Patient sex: M
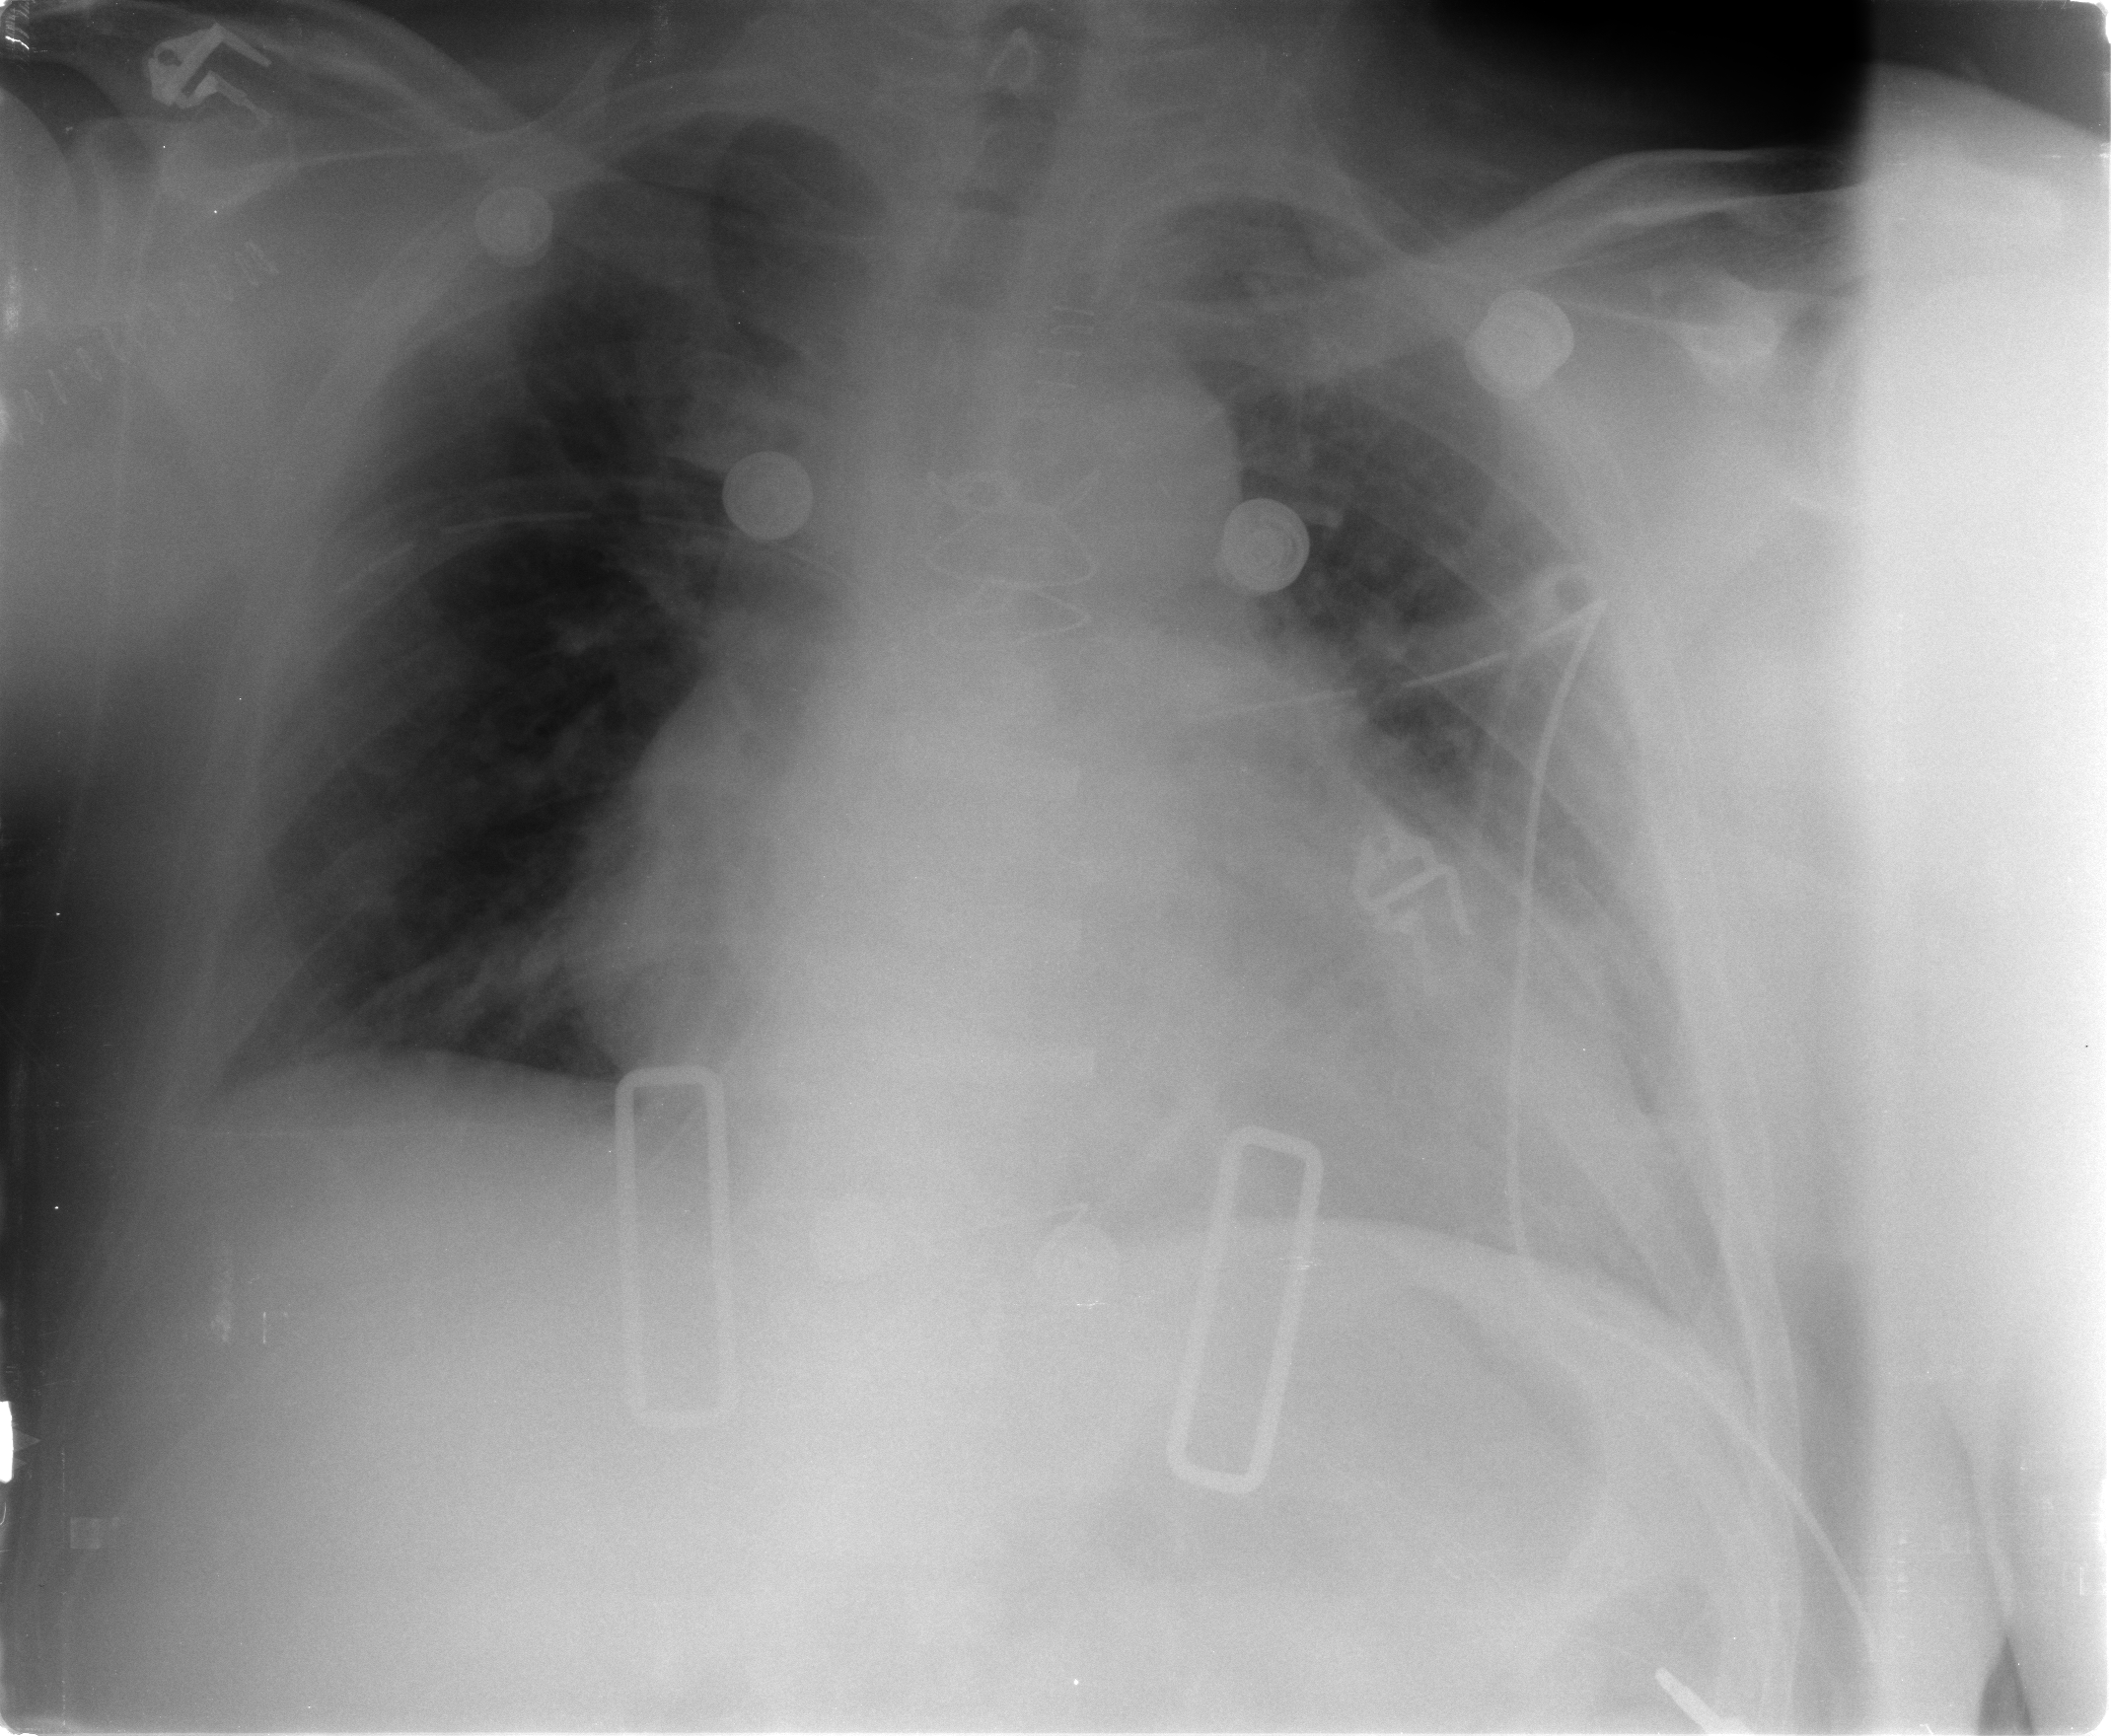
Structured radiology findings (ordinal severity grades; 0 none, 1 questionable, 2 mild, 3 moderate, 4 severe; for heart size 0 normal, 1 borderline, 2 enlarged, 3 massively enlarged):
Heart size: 2
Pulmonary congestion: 0
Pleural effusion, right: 0
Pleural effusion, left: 0
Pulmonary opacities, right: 0
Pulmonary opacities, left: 0
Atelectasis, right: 0
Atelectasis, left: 2